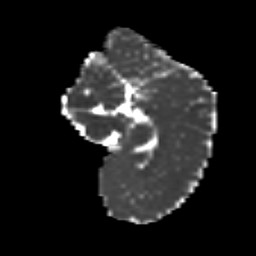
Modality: MD
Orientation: sagittal
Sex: male
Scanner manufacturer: siemens
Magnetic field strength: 3 T
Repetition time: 5 s
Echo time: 0.071 s